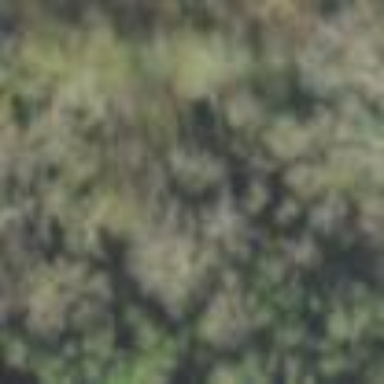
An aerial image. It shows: Swampy wetland area.